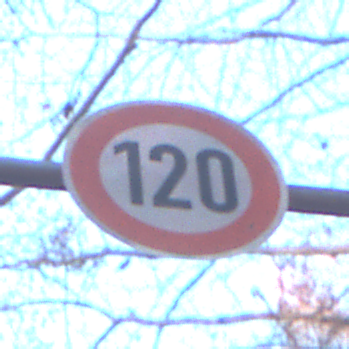
Verkehrszeichen: Geschwindigkeit120
Umgebung: Outdoor, Nature
Tageszeit: SunriseSunset
Wetter: Clear
Licht: Natural
Jahreszeit: Autumn
Kontrast: HighContrast